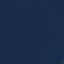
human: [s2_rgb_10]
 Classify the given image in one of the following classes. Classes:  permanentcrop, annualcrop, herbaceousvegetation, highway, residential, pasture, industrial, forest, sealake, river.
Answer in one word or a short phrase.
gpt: SeaLake